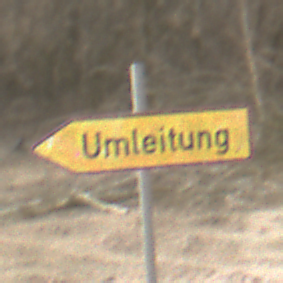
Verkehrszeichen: UmleitungswegweiserLinksweisend
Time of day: MorningAfternoon
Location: Outdoor (Nature)
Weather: PartlyCloudy
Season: Winter
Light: Natural